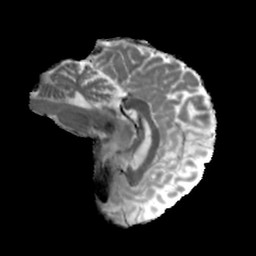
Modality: MD
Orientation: sagittal
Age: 25
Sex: female
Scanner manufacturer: siemens
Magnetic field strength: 6.98 T
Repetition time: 7.776 s
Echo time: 0.076 s